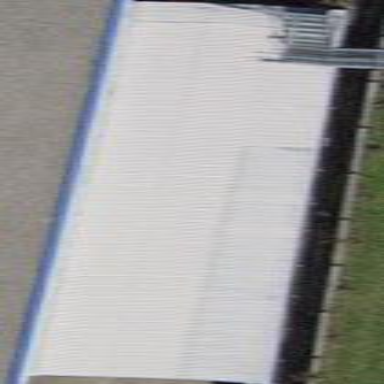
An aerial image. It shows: View of roof of building.